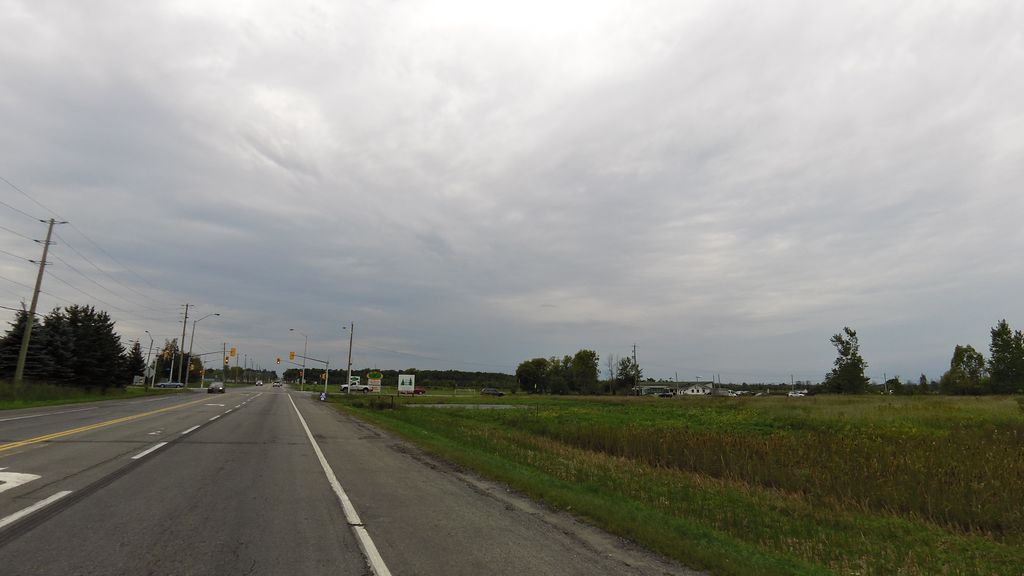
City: ottawa-gatineau